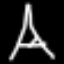
Label: The Eiffel Tower